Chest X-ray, AP view. Patient: 52 years old, sex M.
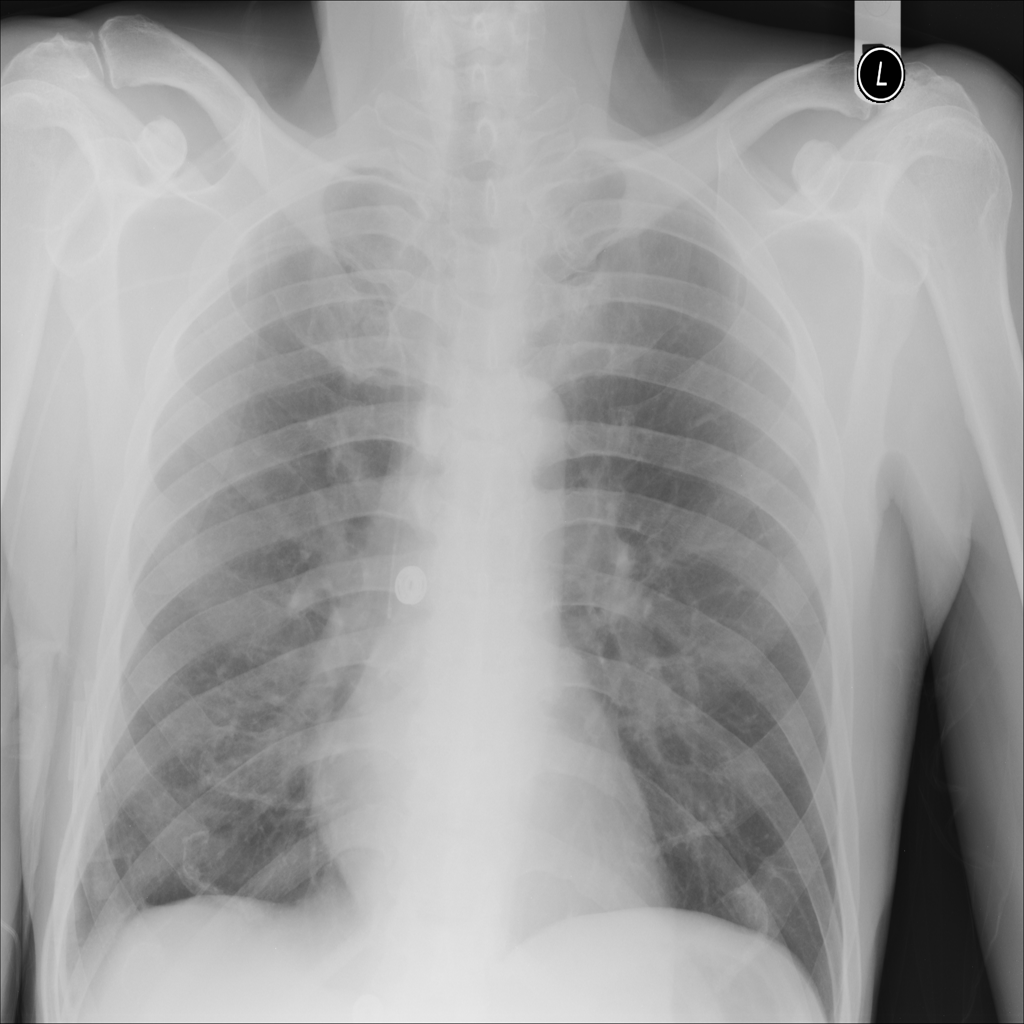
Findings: No Finding